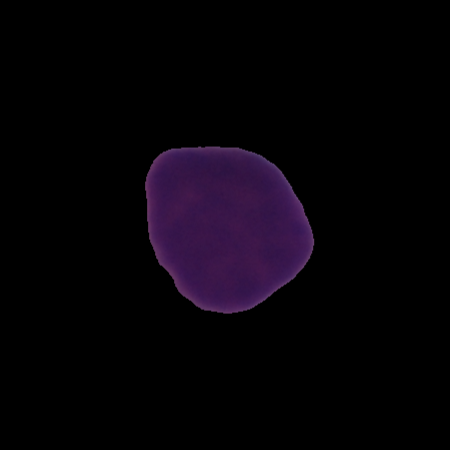
Label: cancer